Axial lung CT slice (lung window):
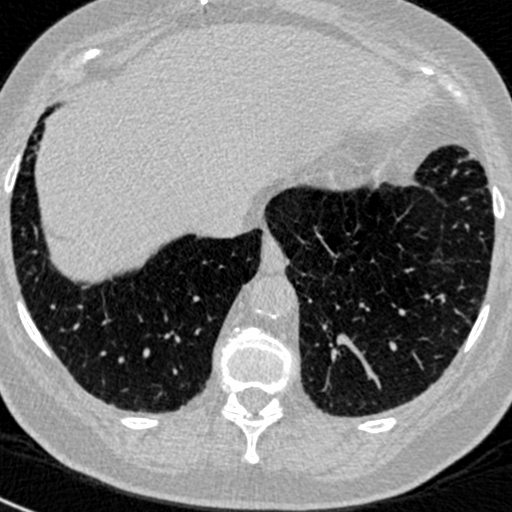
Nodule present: no